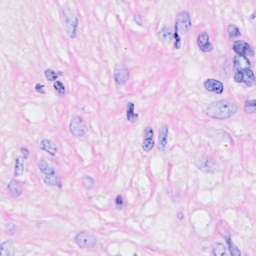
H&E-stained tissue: Breast